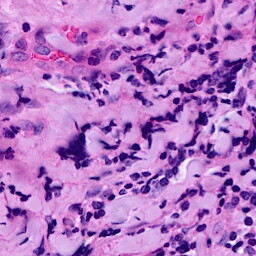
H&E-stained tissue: Breast